Explain the disparities between the first and second image.
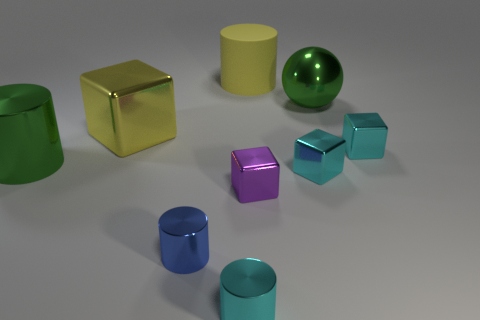
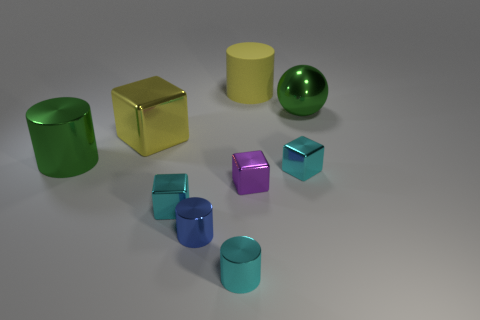
the small cyan metal block that is right of the large green ball changed its location
the tiny cyan metal cube to the right of the metallic ball changed its location
the small cyan metallic cube right of the big shiny sphere moved
the tiny cyan metal cube that is on the right side of the green metallic ball is in a different location